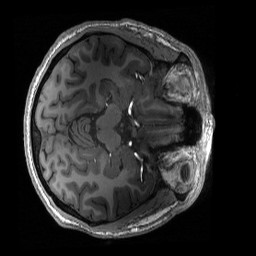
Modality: T1w
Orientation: axial
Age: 27
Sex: male